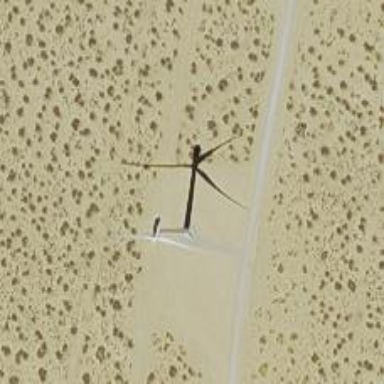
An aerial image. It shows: Wind turbine generator made by Vestas. The generator utilizes wind as its power source and belongs to the horizontal axis type.